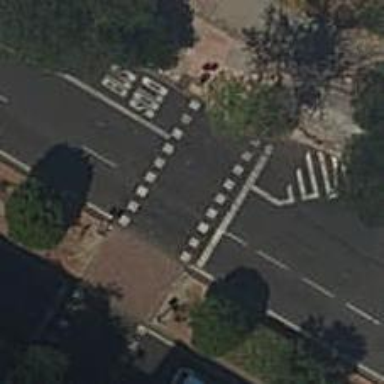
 there are traffic signals and zebra crossing."